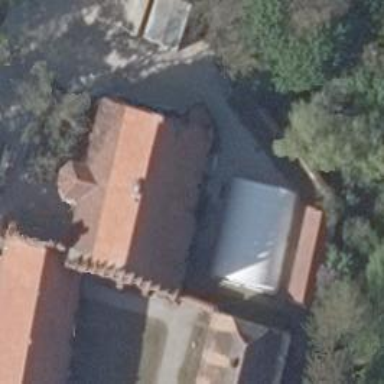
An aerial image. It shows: Museum.